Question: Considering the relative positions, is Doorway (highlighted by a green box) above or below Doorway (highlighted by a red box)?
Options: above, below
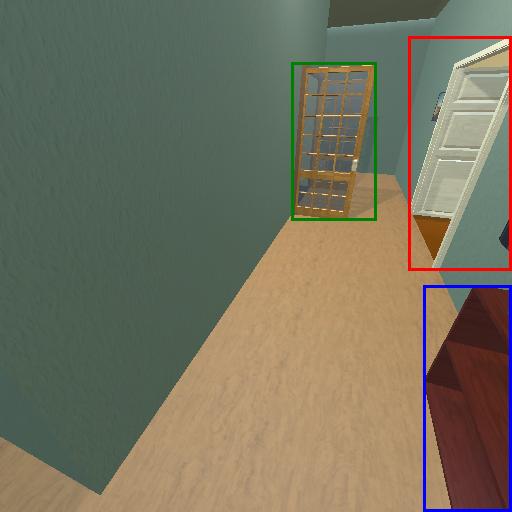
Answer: above